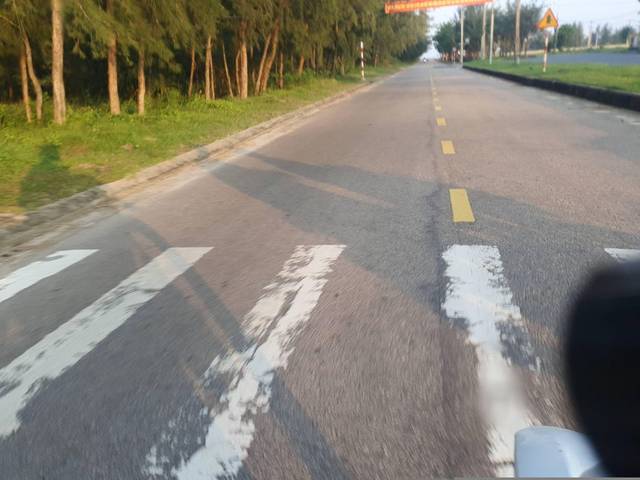
Region: Vietnam
Coordinates: 15.889, 108.38